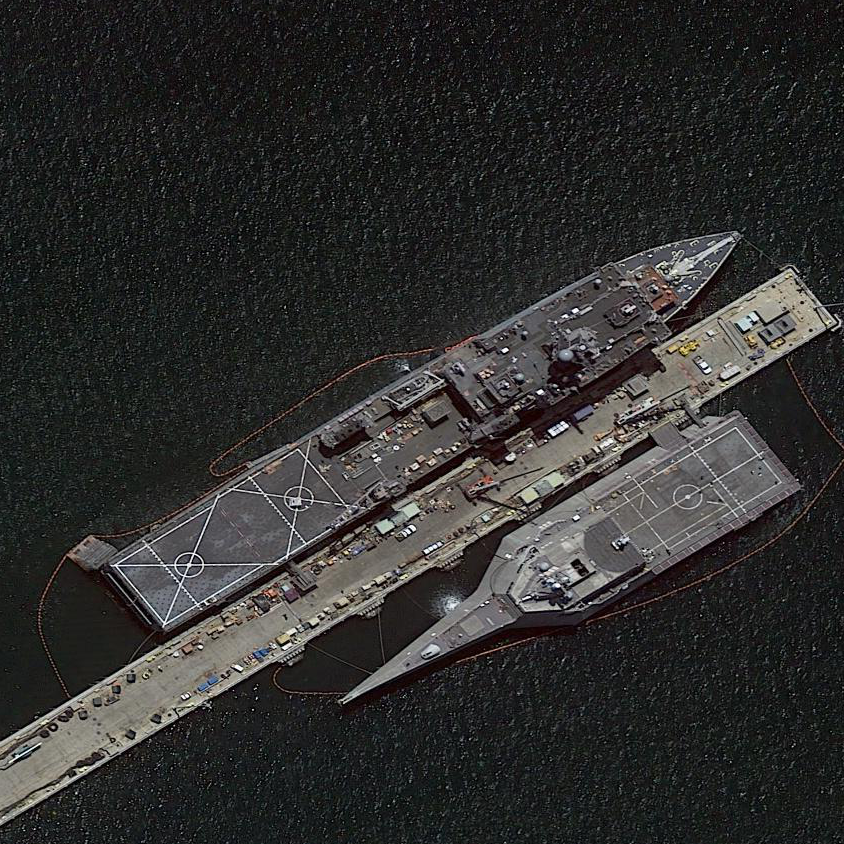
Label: combat